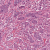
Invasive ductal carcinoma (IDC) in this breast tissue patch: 1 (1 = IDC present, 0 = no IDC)